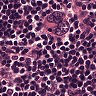
Metastatic tissue present: no